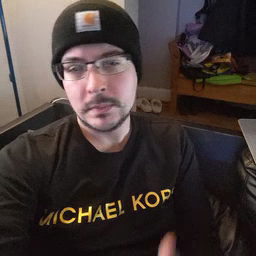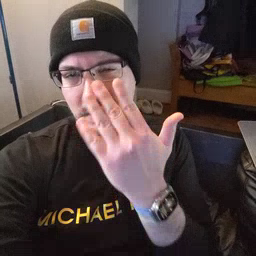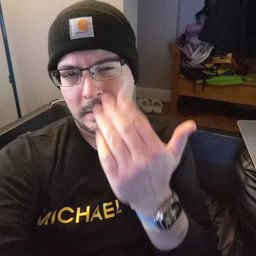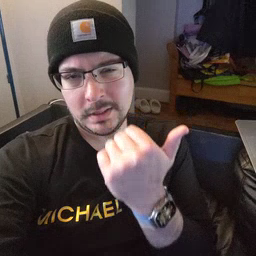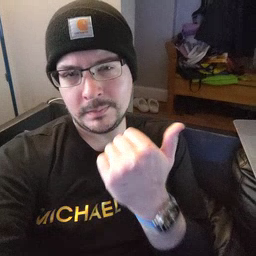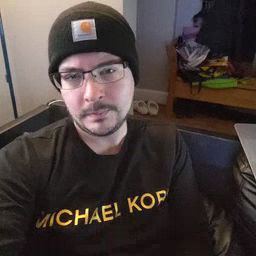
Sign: sleepy